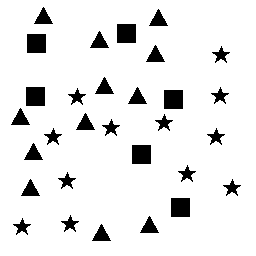
Squares: 6
Triangles: 12
Stars: 12
Total shapes: 30